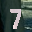
Label: 7